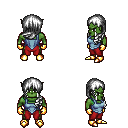
a pixel art fantasy rpg character, male body template, orc, green skin, blue vest, red pants, white left-swept hairstyle, gold gloves, gold boots, four views (front, back, left, right), 2x2 character sprite sheet, small pixel art, hard edges, no anti-aliasing